Question: I am developing a small game in XNA style "MinecraftGame."
As there are a . I created a function that allows you to ! But the problem is that if a cube is not completely full in my field of vision, it will not be drawn.
As . Cubes located on the edges are not drawn.
How to draw cubes fully and partially displayed in front of the camera? and not only entirely.
Thanks a lot
Here my code to check if the Frustum contain the model:
'''
//Initialize frustum
private void GenerateFrustum()
{
Matrix viewProjection = View * Projection;
Frustum = new BoundingFrustum(viewProjection);
}
//private void UpdateFrustum
{
Matrix viewProjection = View * Projection;
Frustum.Matrix = viewProjection;
}
//Function that will add models instantiated in the transformation matrix only if the model is in the field of view !
private udpateTransformModelInstancied()
{
for (int i = 0; i < ListInstance.Count; i++)
{
if(camera.Frustum.Contains(ListInstance[i].Transform.Translation) != ContainmentType.Disjoint)
{
instanceTransforms.Add(ListInstance[i].Transform);
}
}
.......
}
'''
SreenShot :

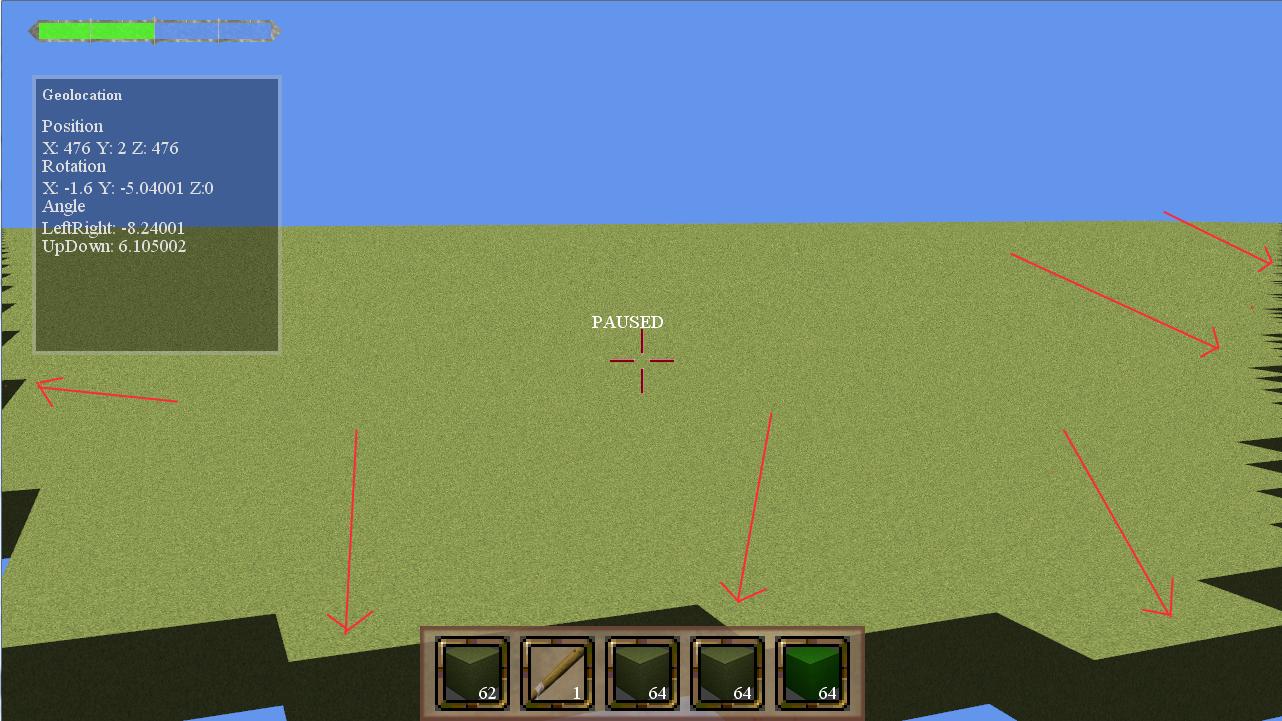
Answer: You're checking the position of the cubes. This means that you're not taking the cubes' physical size into account; you're treating them as a point, and if that point is out of view, then you won't render it. What you need to do is check whether any part of the cube is visible. The two simplest ways to do this are to work out a bounding shape and use that to check, or to check whether your view contains any of the cube's corner points, rather than just its position point.